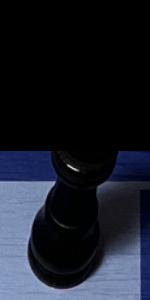
Label: King_Black